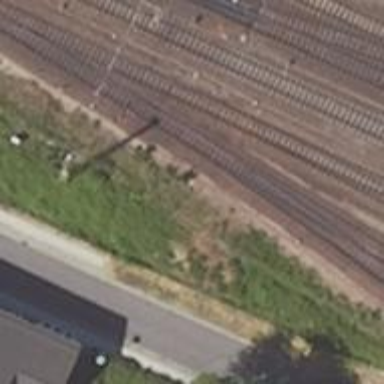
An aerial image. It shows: Railway switch.